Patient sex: F
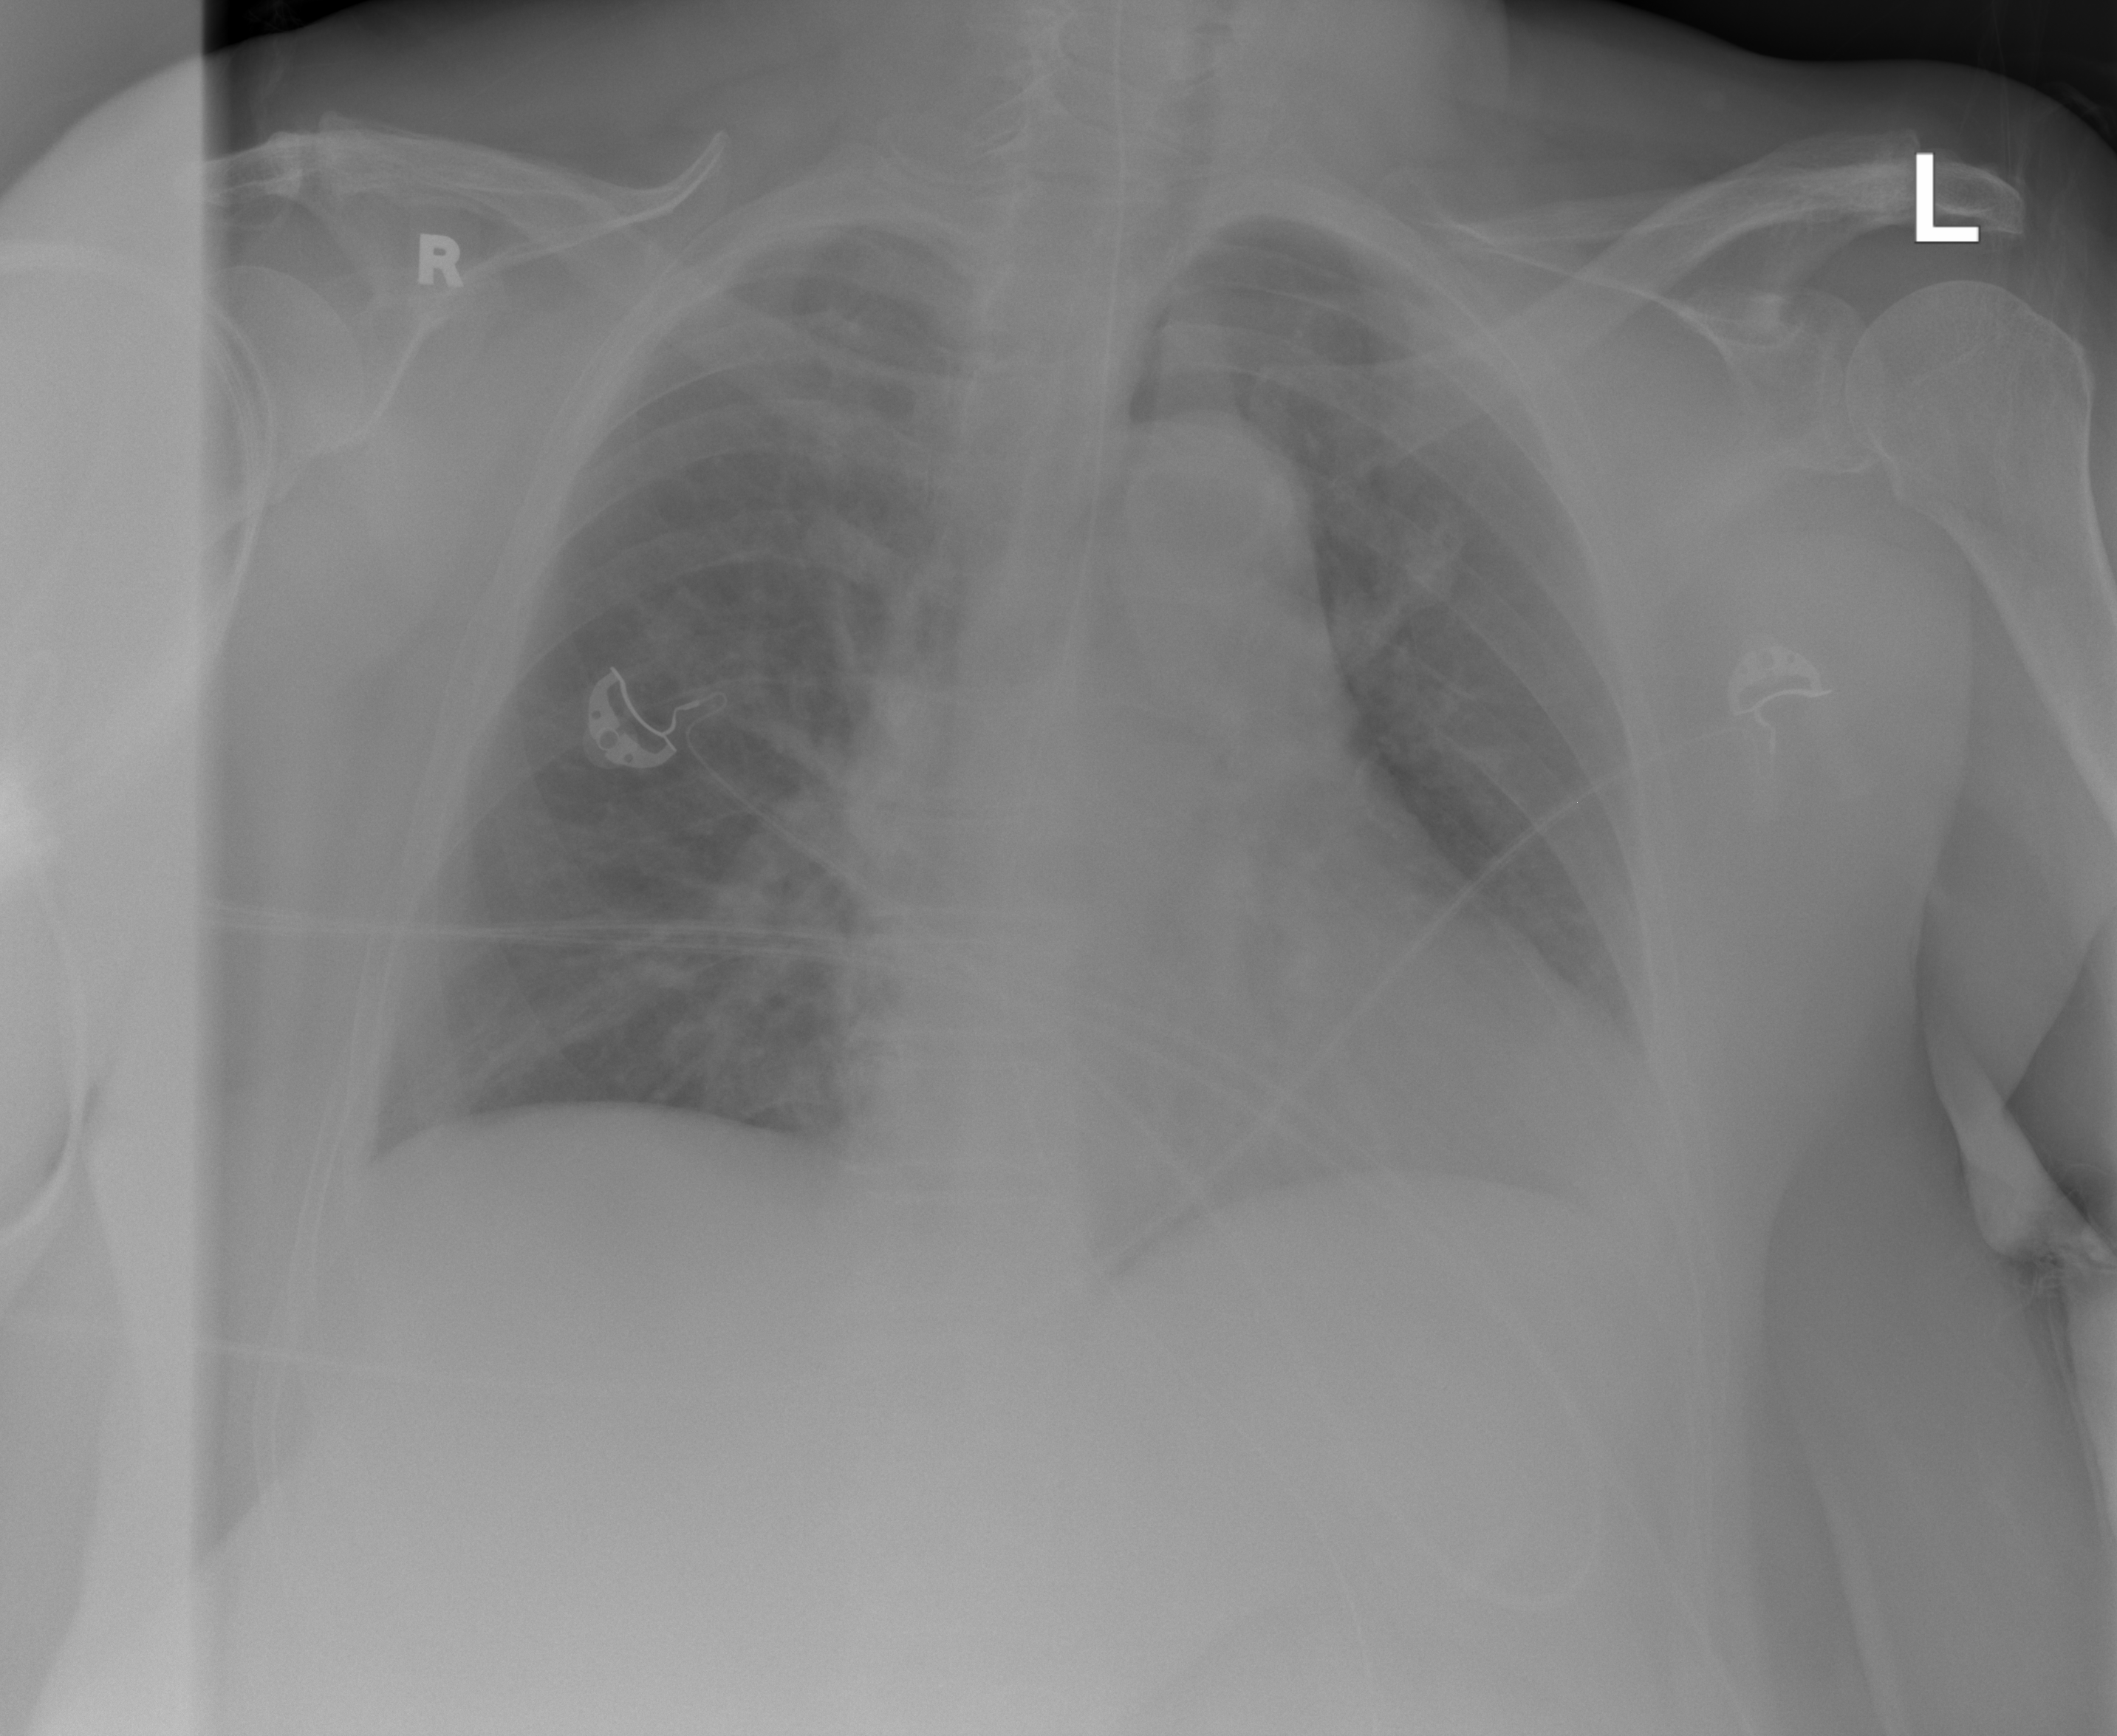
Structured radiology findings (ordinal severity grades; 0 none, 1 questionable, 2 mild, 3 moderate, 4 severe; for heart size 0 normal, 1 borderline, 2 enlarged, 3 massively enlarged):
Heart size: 0
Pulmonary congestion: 1
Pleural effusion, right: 0
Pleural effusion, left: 0
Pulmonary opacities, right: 0
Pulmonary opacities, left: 0
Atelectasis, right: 0
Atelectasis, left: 0